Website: home-depot
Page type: billing-address
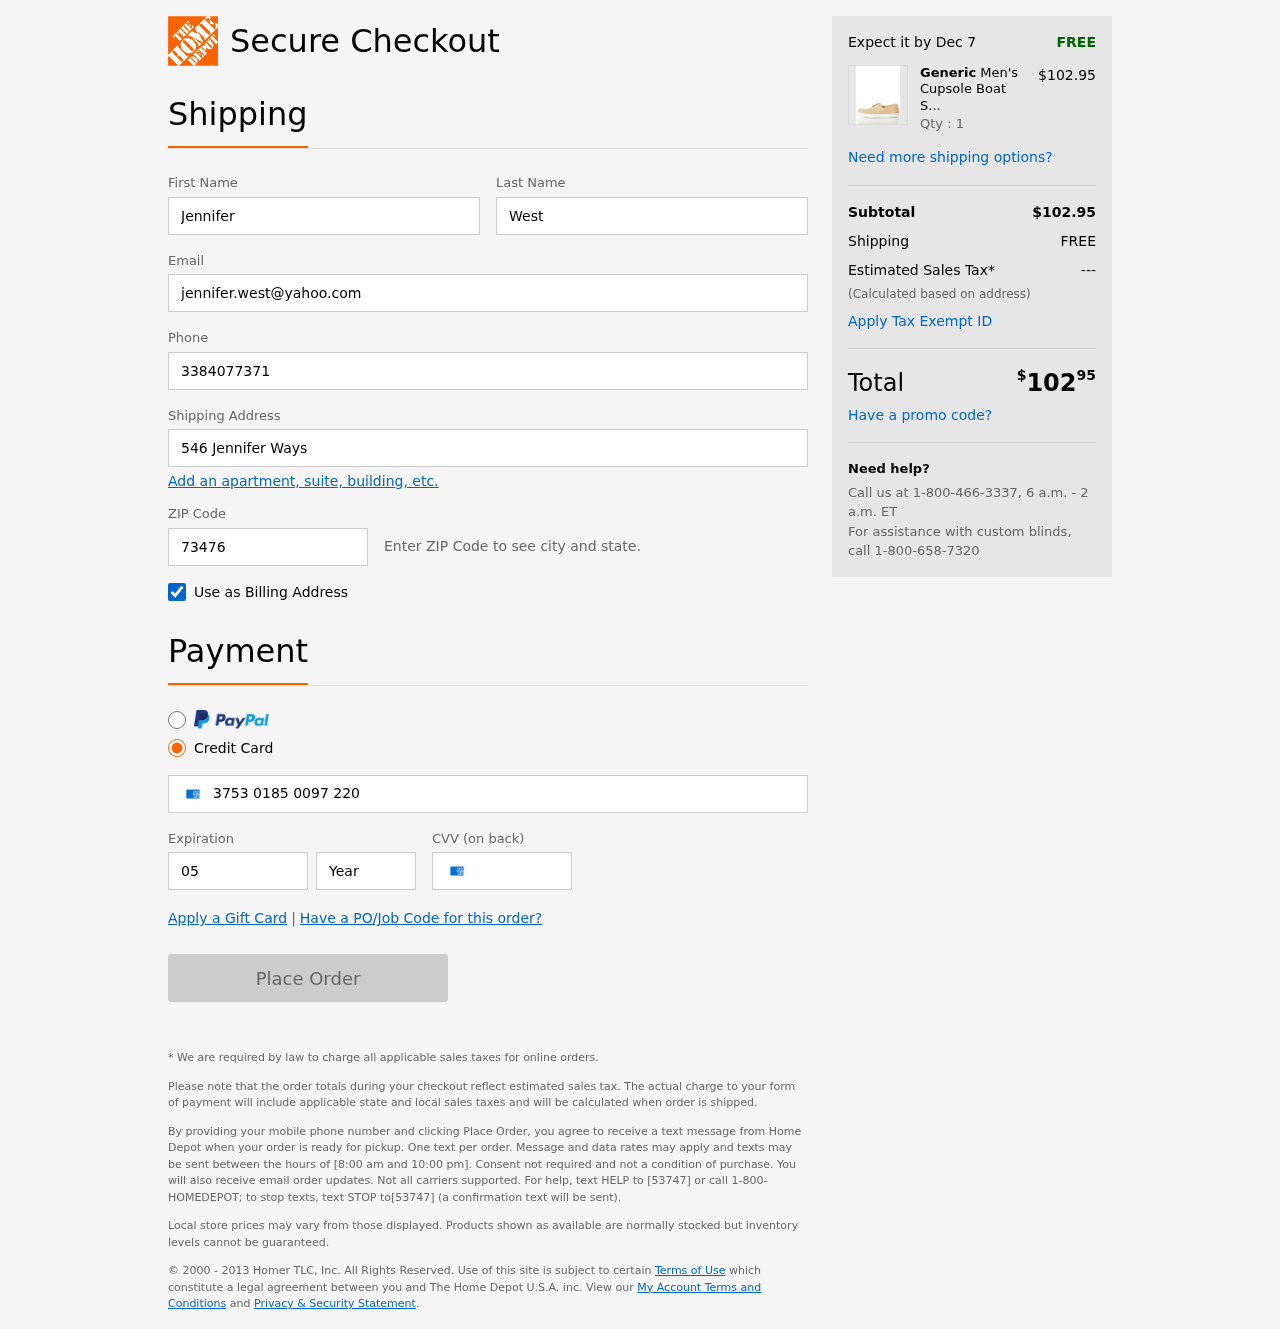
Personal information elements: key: PII_FIRSTNAME
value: Jennifer
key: PII_LASTNAME
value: West
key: PII_EMAIL
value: jennifer.west@yahoo.com
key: PII_PHONE
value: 3384077371
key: PII_STREET
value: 546 Jennifer Ways
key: PII_POSTCODE
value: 73476
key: PII_CARD_NUMBER
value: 3753 0185 0097 220
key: PII_CARD_EXPIRY_MONTH
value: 05
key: PII_CARD_CVV
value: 6898
Product elements: key: PRODUCT1_BRAND
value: Generic
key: PRODUCT1_NAME
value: Men's Cupsole Boat Shoe, Beige Suede, 9.5 us
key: PRODUCT1_PRICE
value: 102.95
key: PRODUCT1_QUANTITY
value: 1
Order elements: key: ORDER_DELIVERY_DATE
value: Dec 7
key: ORDER_SUBTOTAL
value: $102.95
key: ORDER_SHIPPING_COST
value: FREE
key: ORDER_TAX
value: ---
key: ORDER_TOTAL2
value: $10295